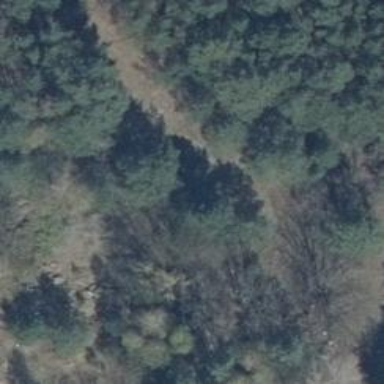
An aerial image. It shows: Overgrown grade-5 track.